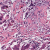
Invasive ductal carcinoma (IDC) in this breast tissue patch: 0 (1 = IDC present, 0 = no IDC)